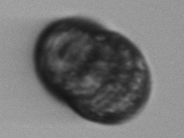
Label: Margalefidinium